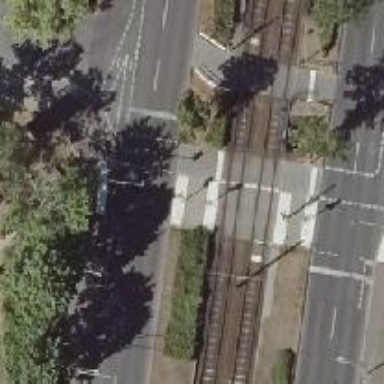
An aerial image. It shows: Tram crossing on the railway.